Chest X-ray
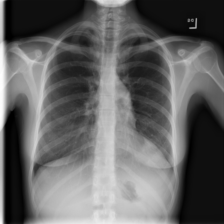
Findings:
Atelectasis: negative
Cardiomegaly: negative
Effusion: negative
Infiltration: negative
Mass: negative
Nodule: negative
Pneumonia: negative
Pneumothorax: negative
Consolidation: negative
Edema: negative
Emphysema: negative
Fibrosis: positive
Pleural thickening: negative
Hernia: negative